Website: crate-barrel
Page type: receipt
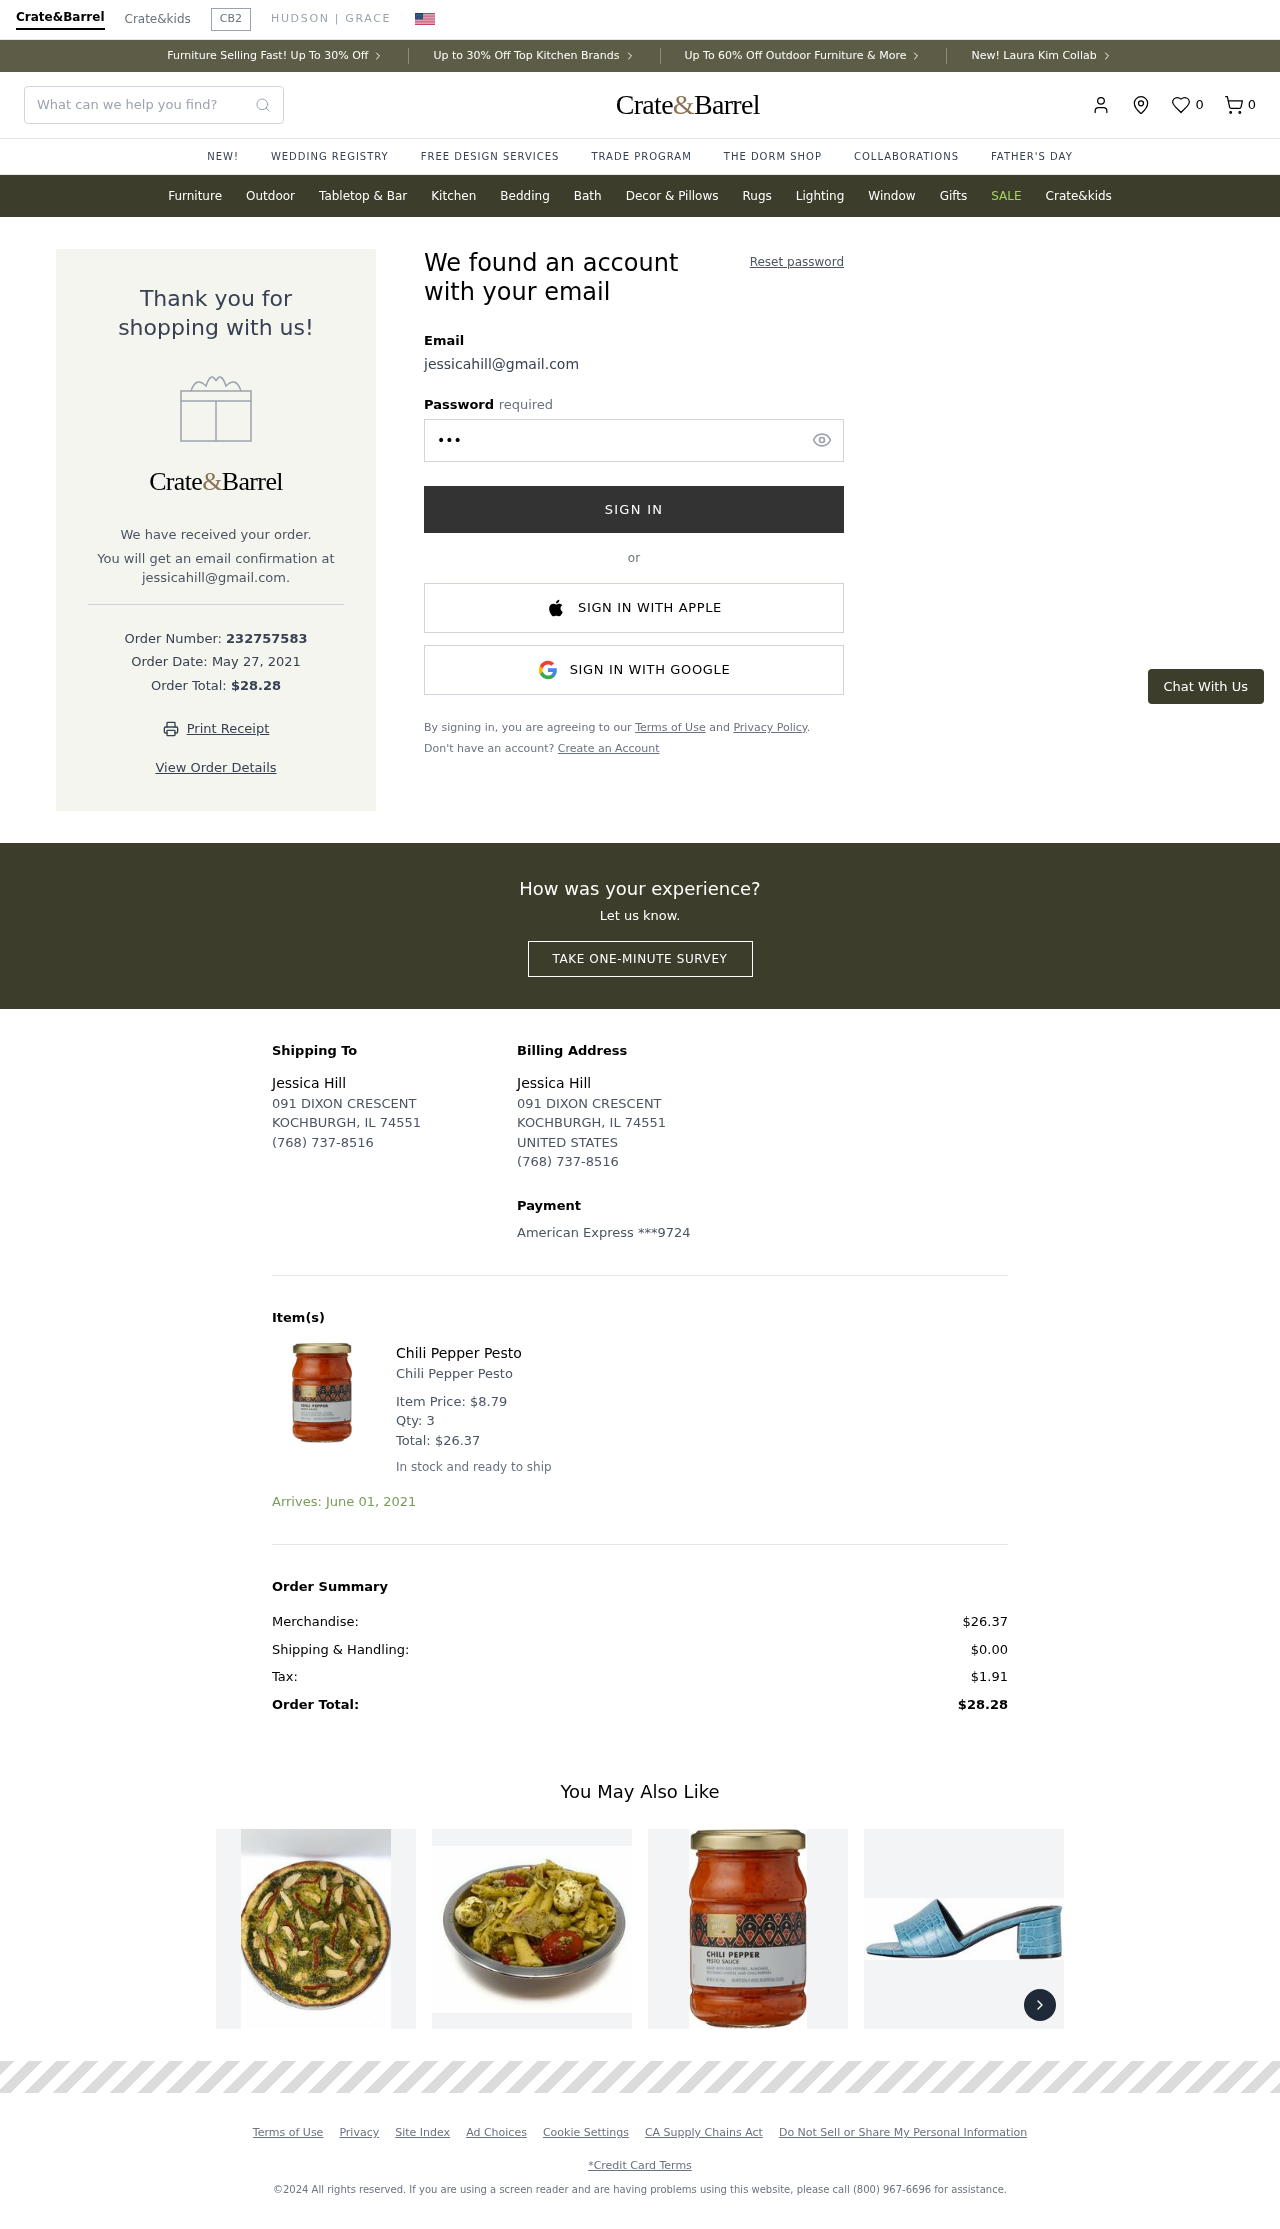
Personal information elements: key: PII_CARD_LAST4
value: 9724
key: PII_CARD_TYPE
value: American Express
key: PII_COUNTRY
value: UNITED STATES
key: PII_EMAIL
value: jessicahill@gmail.com
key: PII_FULLNAME
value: Jessica Hill
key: PII_STREET
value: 091 DIXON CRESCENT
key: PII_EMAIL2
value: jessicahill@gmail.com
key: PII_CITY_STATE_ZIP
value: KOCHBURGH, IL 74551
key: PII_PHONE
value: (768) 737-8516
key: PII_FULLNAME2
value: Jessica Hill
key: PII_STREET2
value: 091 DIXON CRESCENT
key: PII_POSTCODE
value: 74551
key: PII_STATE_ABBR
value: IL
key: PII_POSTCODE_FULL
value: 74551
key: PII_POSTCODE_NUMERIC
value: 74551
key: PII_PHONE2
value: (768) 737-8516
Product elements: key: PRODUCT1_DESC
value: Chili Pepper Pesto
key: PRODUCT1_NAME
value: Chili Pepper Pesto
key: PRODUCT1_PRICE
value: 8.79
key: PRODUCT1_QUANTITY
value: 3
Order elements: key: ORDER_NUM_ITEMS
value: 0
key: ORDER_ID
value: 232757583
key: ORDER_DATE
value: May 27, 2021
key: ORDER_TOTAL
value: $28.28
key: ORDER_ITEM_TOTAL
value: $26.37
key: ORDER_DELIVERY_DATE
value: Arrives: June 01, 2021
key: ORDER_SUBTOTAL
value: $26.37
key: ORDER_SHIPPING_COST
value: $0.00
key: ORDER_TAX
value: $1.91
Search elements: key: HEADER_SEARCH
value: What can we help you find?
Other elements: key: FAVORITES_COUNT
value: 0